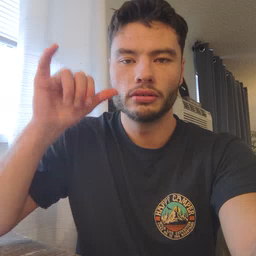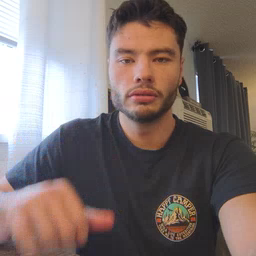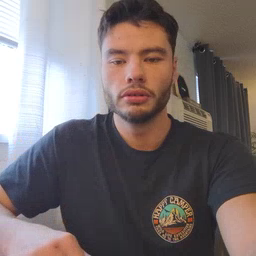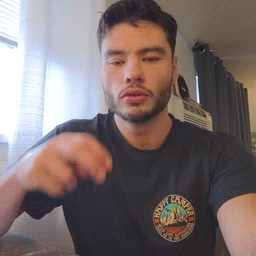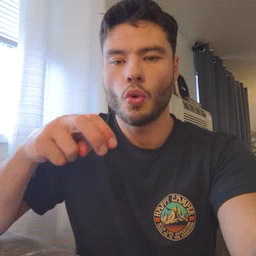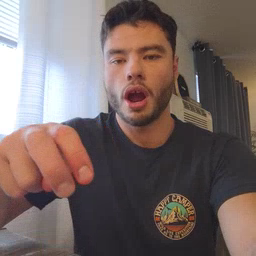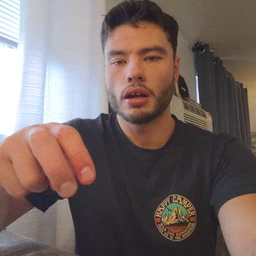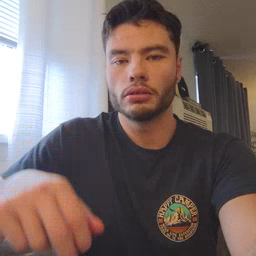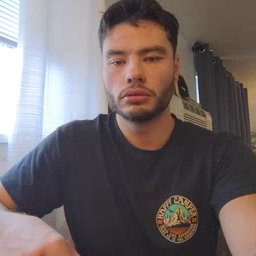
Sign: ride